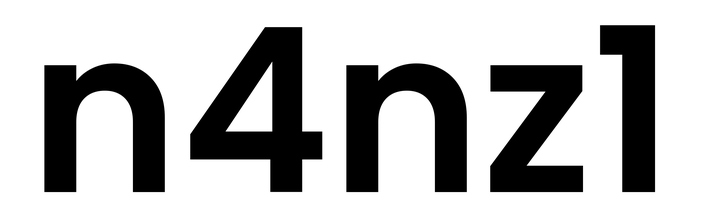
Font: Poppins-SemiBold